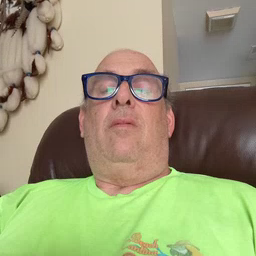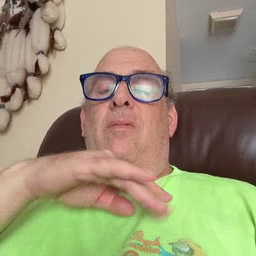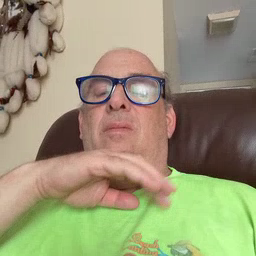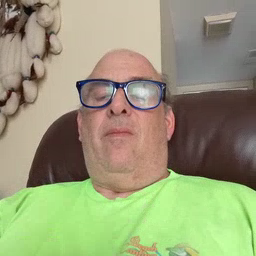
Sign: dirty